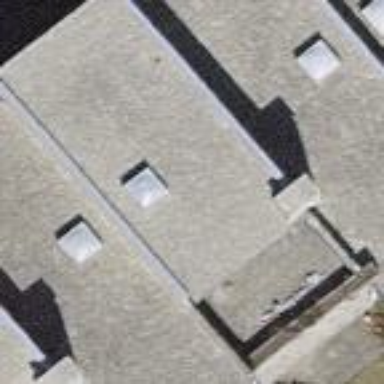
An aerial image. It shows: Semi-detached house with flat roof.